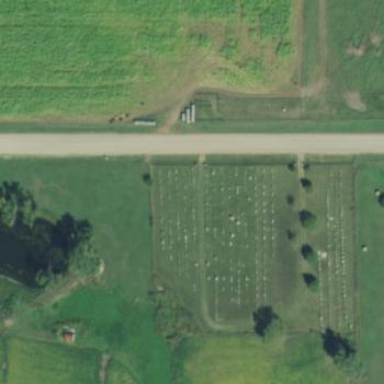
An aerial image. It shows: Grave yard.